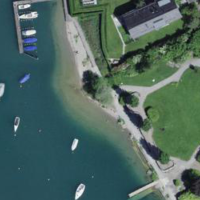
EUNIS habitat code: 14
Species observed at this site:
Podiceps cristatus
Cygnus olor
Fulica atra
Anas platyrhynchos